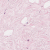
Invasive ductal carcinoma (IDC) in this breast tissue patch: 0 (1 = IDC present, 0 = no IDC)